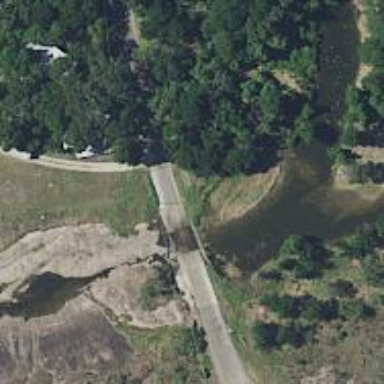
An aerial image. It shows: Tertiary road crossing low water bridge.